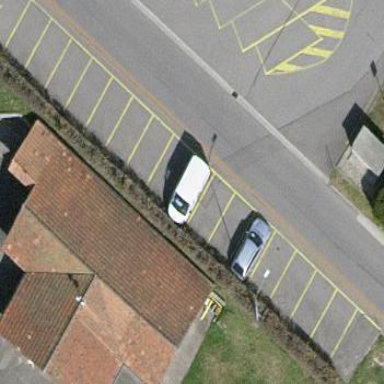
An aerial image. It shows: Parking available on the street side.